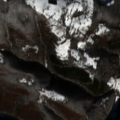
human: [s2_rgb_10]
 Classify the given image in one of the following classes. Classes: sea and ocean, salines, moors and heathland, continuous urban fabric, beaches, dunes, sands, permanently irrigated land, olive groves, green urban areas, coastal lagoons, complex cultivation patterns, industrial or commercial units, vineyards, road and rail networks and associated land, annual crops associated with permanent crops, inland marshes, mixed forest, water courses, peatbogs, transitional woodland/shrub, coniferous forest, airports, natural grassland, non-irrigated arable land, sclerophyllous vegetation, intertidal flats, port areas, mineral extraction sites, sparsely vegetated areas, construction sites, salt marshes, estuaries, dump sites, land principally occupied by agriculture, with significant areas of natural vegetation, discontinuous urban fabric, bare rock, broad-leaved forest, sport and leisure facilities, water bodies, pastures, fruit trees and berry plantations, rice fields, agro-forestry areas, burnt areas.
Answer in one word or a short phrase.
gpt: land principally occupied by agriculture, with significant areas of natural vegetation, broad-leaved forest, transitional woodland/shrub